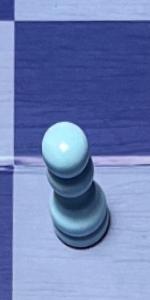
Label: Pawn_White